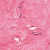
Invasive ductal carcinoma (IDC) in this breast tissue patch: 0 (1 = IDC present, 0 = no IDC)